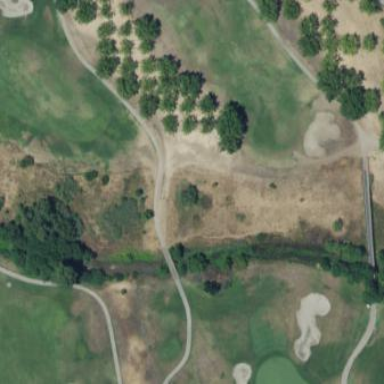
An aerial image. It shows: Grassy fairway on golf course.